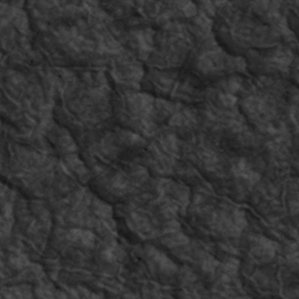
Label: non_frost